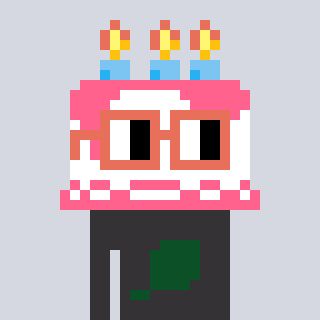
a pixel art character with square orange glasses, a cake-shaped head and a grayscale-colored body on a cool background